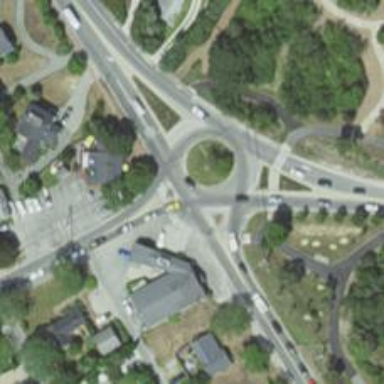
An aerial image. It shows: Secondary road leading to roundabout.